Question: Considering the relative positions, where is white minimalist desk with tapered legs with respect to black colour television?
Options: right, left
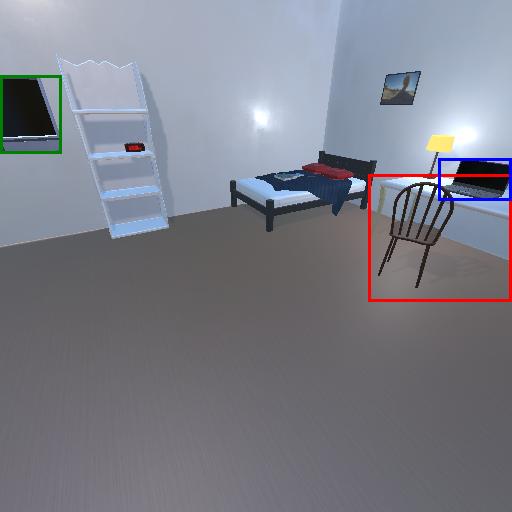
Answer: right